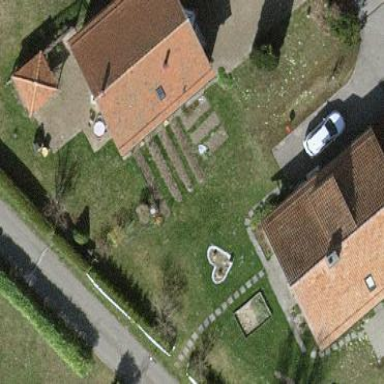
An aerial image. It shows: Gabled roof house.